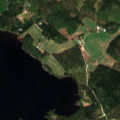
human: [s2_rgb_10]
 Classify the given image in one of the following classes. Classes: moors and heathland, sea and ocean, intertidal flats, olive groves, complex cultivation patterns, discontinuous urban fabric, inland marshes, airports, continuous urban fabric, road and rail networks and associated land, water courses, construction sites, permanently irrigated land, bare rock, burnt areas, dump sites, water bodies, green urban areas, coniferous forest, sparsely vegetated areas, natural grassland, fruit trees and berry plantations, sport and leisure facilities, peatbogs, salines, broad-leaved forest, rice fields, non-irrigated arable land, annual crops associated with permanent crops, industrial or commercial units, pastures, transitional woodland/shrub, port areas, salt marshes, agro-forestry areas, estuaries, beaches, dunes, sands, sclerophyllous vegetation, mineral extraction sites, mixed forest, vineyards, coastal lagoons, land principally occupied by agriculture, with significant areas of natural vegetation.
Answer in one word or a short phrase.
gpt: land principally occupied by agriculture, with significant areas of natural vegetation, coniferous forest, transitional woodland/shrub, water bodies